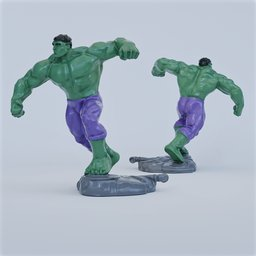
Label: people